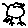
Label: bird